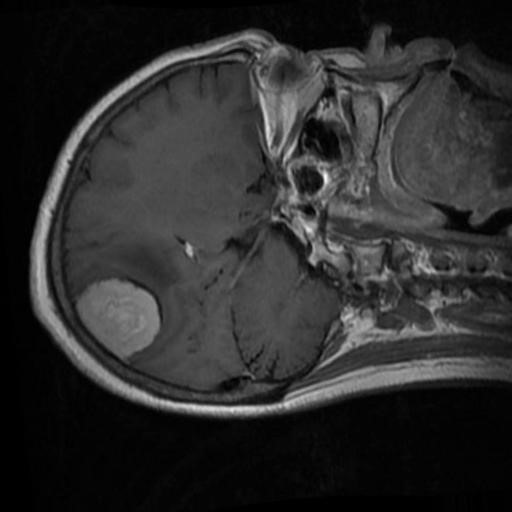
Label: brain_menin